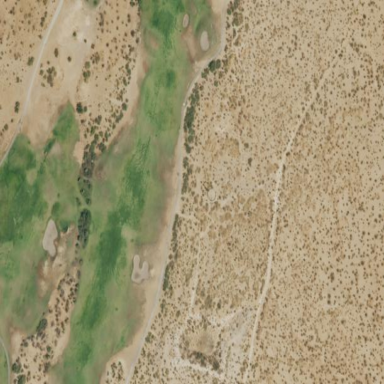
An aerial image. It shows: Grassy area designated as golf fairway.